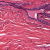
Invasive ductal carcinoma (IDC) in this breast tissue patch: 0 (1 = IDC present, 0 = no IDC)